Aerial crown-view tile of a tropical tree (Barro Colorado Island, Panama), acquired 20250915:
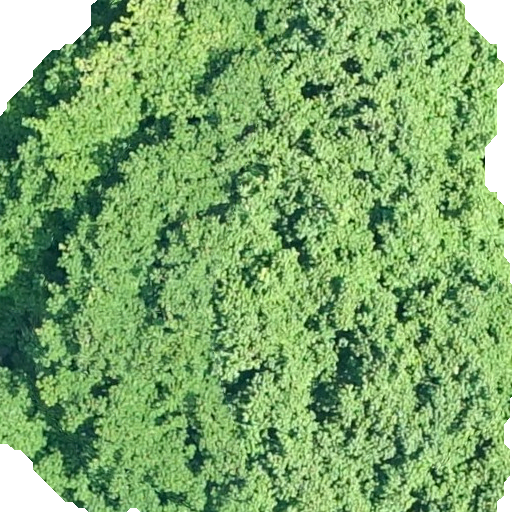
Species: Tachigali panamensis
GBIF accepted scientific name: Tachigali panamensis
Crown area: 417.479 m²